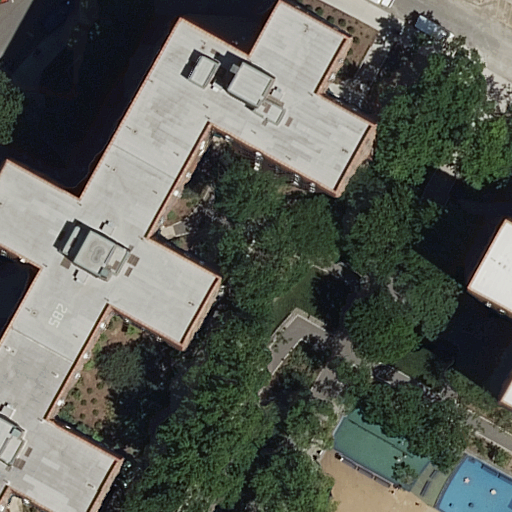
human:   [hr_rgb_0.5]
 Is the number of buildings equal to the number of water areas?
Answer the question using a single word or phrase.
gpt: no

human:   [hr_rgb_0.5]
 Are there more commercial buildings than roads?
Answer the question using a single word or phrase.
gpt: no

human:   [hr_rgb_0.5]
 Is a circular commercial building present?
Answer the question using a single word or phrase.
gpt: no

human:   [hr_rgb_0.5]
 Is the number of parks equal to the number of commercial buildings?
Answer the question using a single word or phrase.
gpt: no

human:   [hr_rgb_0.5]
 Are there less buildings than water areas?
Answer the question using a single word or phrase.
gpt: no

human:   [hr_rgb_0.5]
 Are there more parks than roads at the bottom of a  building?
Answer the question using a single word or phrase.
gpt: yes

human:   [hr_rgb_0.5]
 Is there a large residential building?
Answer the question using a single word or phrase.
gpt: yes

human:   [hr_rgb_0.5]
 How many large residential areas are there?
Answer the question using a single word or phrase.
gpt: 1

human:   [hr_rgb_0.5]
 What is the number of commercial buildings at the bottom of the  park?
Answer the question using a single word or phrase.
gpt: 0

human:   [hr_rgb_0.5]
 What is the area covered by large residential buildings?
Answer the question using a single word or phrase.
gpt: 2153m2

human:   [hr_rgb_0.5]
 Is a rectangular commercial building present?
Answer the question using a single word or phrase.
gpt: no

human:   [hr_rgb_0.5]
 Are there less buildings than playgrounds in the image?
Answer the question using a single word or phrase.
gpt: no

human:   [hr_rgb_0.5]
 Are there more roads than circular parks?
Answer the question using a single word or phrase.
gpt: yes

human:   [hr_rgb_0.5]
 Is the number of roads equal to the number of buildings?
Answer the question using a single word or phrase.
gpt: yes

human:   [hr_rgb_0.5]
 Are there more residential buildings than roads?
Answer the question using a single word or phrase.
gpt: no

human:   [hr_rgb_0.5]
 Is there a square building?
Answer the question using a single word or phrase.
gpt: no

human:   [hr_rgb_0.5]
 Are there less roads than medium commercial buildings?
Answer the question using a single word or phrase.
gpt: no

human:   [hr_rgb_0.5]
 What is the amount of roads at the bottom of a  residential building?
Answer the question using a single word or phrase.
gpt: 0

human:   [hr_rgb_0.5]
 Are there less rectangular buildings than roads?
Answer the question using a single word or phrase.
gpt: yes

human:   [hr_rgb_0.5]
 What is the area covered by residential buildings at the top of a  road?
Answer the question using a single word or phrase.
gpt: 0m2

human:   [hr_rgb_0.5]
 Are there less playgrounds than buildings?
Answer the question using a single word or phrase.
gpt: yes

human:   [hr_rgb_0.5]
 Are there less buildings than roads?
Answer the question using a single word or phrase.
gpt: no

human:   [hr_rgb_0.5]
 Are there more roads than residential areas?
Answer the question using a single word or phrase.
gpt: yes

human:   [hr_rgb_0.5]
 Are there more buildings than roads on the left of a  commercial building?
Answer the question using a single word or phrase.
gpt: yes

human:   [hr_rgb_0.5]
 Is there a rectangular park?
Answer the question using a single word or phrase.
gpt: yes

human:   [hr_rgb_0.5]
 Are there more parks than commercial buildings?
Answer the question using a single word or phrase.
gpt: yes

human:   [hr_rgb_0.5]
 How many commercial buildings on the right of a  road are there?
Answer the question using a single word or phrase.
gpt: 0

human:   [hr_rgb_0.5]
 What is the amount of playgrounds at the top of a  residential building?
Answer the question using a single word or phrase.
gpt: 1

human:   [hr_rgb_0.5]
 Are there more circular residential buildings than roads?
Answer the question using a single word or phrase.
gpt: no

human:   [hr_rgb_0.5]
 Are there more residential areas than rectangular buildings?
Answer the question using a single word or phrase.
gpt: yes

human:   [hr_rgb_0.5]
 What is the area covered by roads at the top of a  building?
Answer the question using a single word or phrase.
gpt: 0m2

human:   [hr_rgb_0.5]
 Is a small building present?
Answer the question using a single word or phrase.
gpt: no

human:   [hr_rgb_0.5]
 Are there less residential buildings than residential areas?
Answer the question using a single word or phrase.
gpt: no

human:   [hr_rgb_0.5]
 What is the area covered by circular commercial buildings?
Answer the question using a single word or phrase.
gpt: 0m2

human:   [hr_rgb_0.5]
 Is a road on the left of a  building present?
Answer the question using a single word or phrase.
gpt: yes

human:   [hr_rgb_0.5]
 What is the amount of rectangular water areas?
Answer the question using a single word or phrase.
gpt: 0